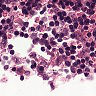
Metastatic tissue present: yes